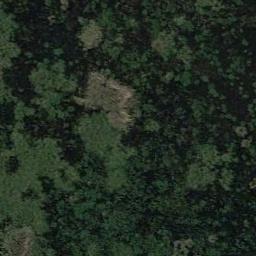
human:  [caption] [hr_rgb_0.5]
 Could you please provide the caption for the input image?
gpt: The wetland consists of dry and green plants and water .

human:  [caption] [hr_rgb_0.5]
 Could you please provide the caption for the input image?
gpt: Sparse green plants on a lake in a wetland .

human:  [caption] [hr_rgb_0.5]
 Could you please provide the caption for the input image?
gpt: Numerous waters of different sizes are surrounded by wetlands .

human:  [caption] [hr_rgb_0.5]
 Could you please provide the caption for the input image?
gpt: There is a crescent-shaped lake in this wetland .

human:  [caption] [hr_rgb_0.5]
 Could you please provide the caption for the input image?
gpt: There are many green areas and water areas on the wetland .